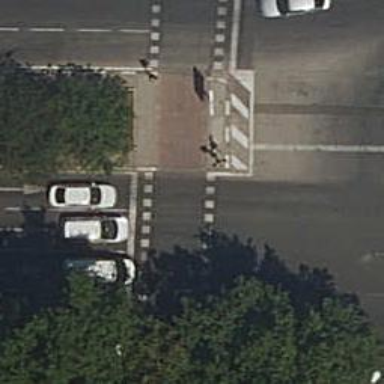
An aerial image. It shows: Marked crossing on the road.